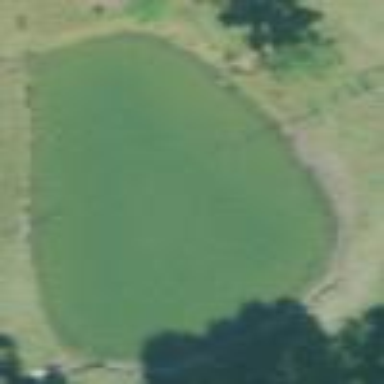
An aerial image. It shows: Reservoir of natural water.